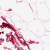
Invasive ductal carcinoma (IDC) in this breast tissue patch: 0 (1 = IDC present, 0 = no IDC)